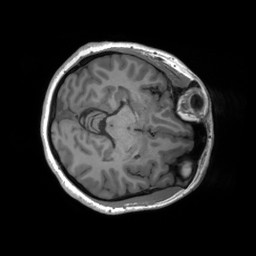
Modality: T1w
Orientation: axial
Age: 32
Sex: female
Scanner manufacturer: siemens
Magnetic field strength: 3 T
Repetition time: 1.8 s
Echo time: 0.00241 s